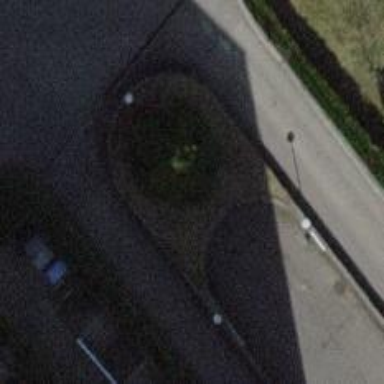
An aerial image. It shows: Parking area.